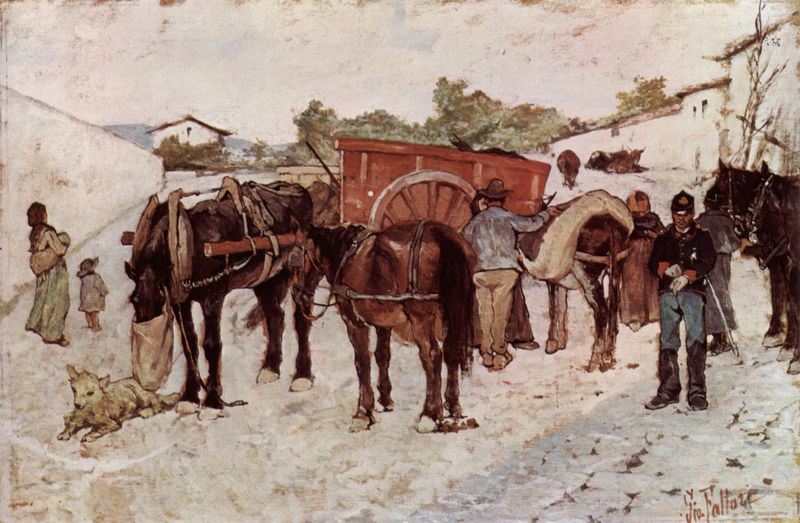
Titel: Landstrasse mit Bauern und Soldaten
Künstler: Giovanni Fattori
Standort: Firenze
Institution: Galleria d'Arte Moderna
Schlagwörter: baum, blau, gemälde, himmel, mann, meer, schatten, weiß, wolken, bäume, frauen, grün, landschaft, menschen, äste, braun, frau, holz, hut, hüte, kleider, licht, männer, schwarz, eis, gebäude, haus, hund, hunde, rot, schnee, tier, tiere, haube, rock, wand, arm, faru, bild, signatur, öl, häuser, kalt, büsche, futter, kind, mutter, bauern, genre, karren, kinder, pferd, pferde, sack, bewölkt, sattel, schweif, rückenansicht, genrebild, italien, heu, russland, dorf, giebel, mauer, kahl, winter, pause, rast, kutsche, platz, arbeiter, holzkarren, rad, wagen, wagenrad, ölgemälde, querformat, soldaten, bauer, momentaufnahme, lamm, kälte, geschirr, schweiz, militär, polizist, schwert, uniform, soldat, deichsel, degen, stiefel, fuchs, fressen, winterlandschaft, gespann, buam, pferdeschwanz, fuhrwerk, pferdewagen, gebaude, fressend, kutsch, zugpferde, fattori, futtersack, soldatwn, maauer